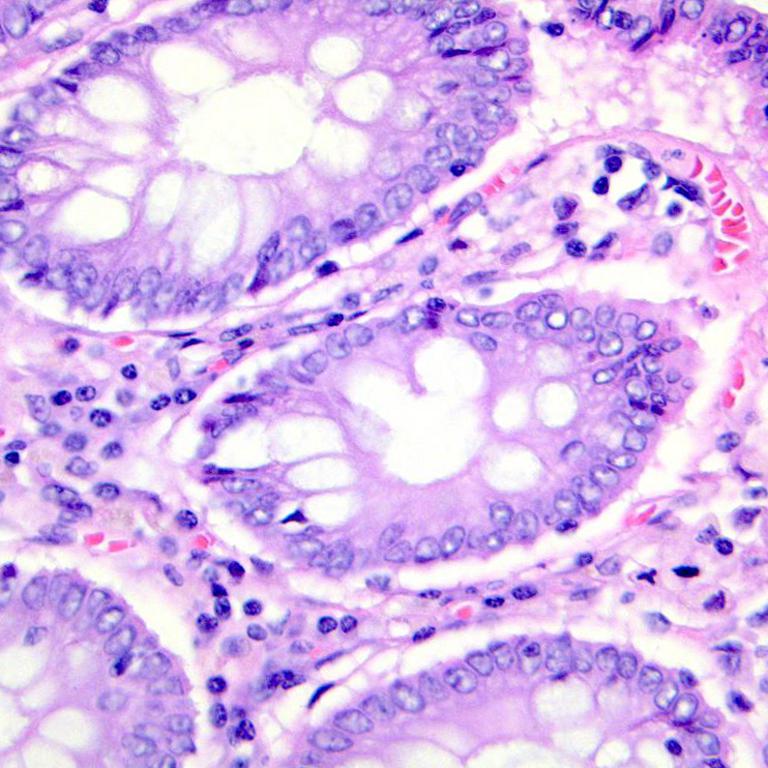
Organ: colon
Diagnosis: benign